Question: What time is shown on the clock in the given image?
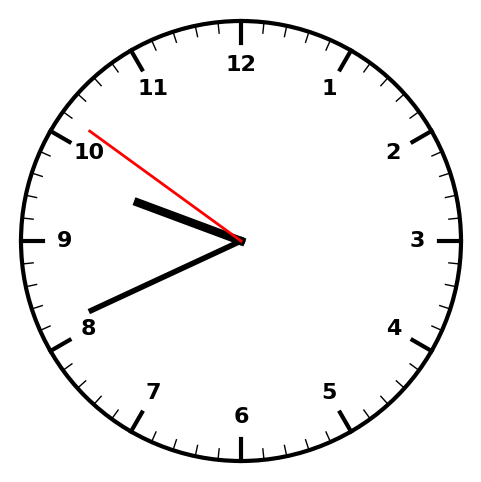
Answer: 09:40:51